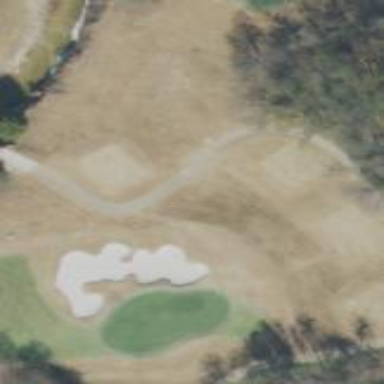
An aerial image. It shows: Area with grass used as rough in golf course.